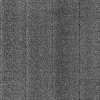
Atmospheric dust classification: dusty